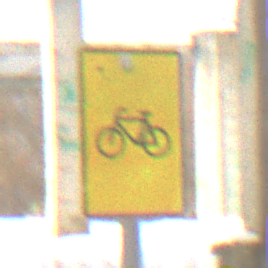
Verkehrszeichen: RadverkehrOhnePfeilsymbol
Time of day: MorningAfternoon
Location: Roofed (Suburban)
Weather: PartlyCloudy
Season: Winter
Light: Natural